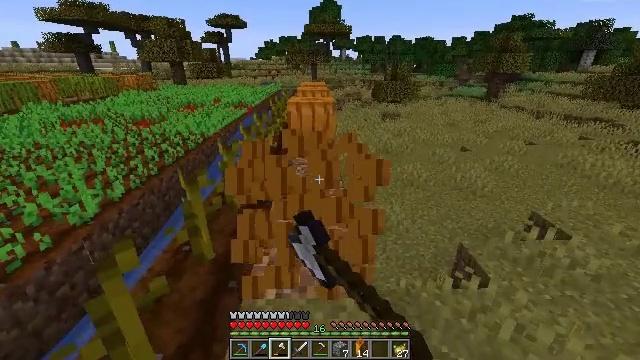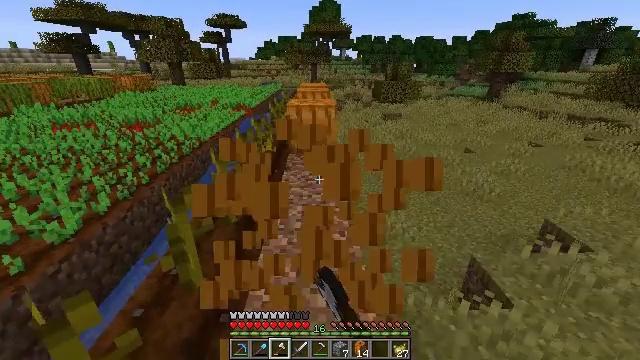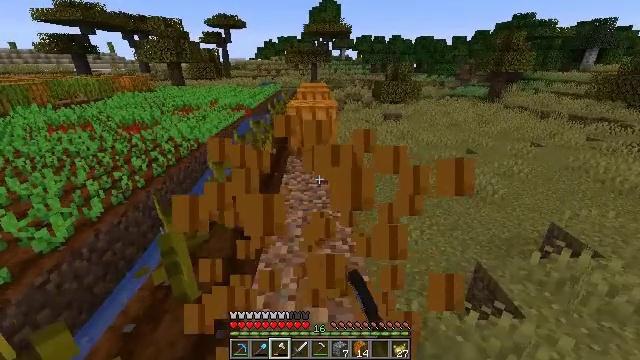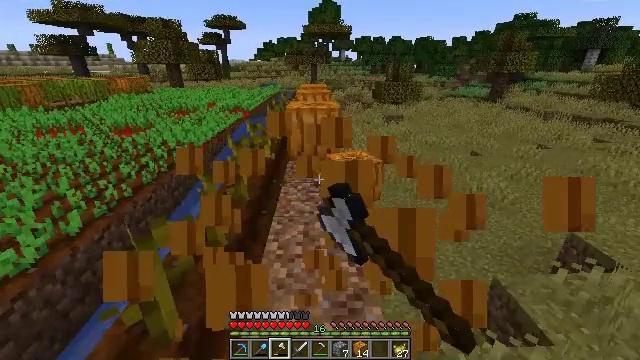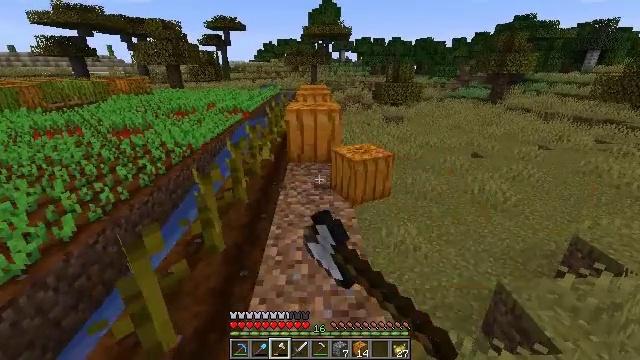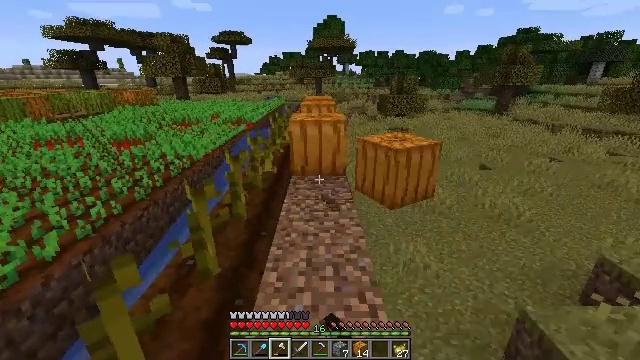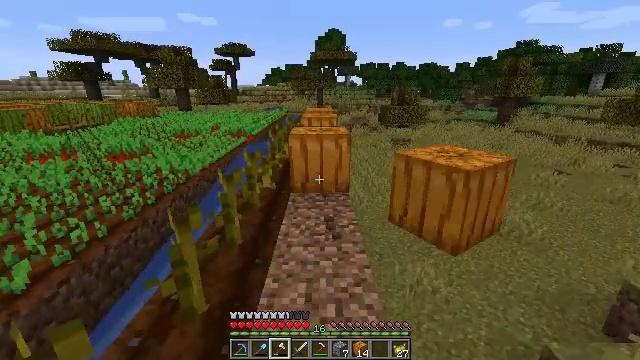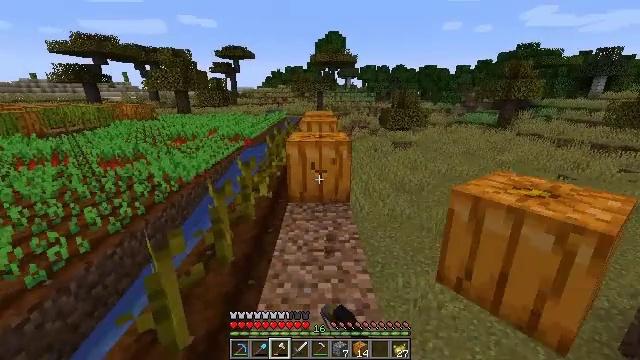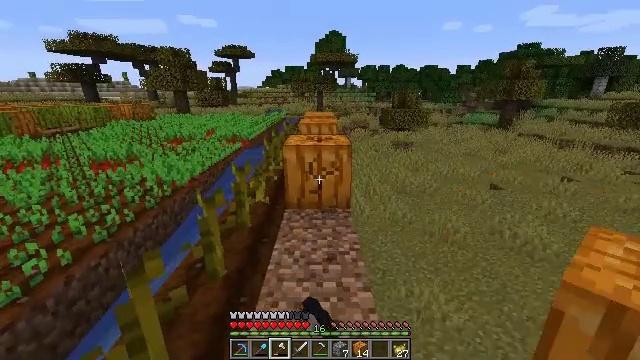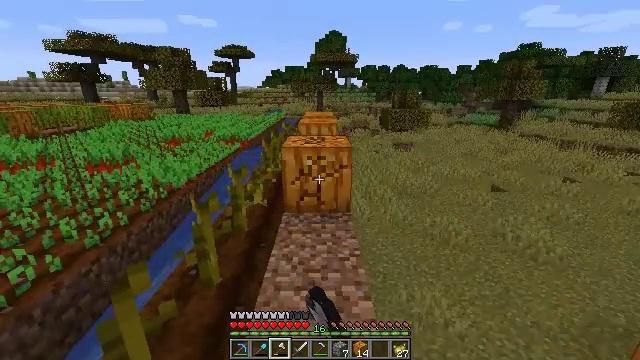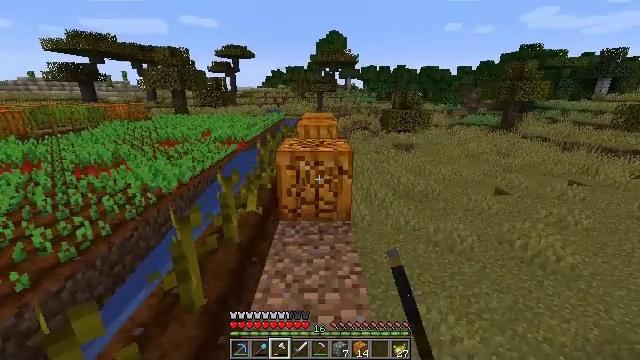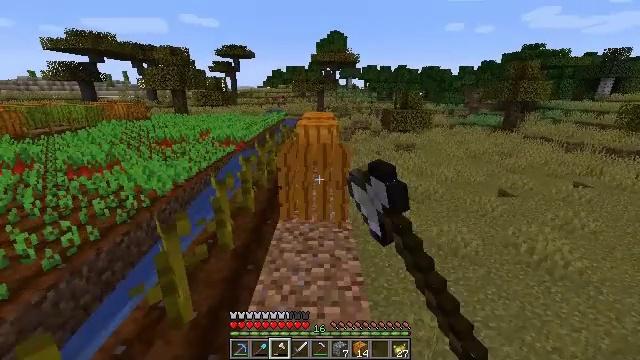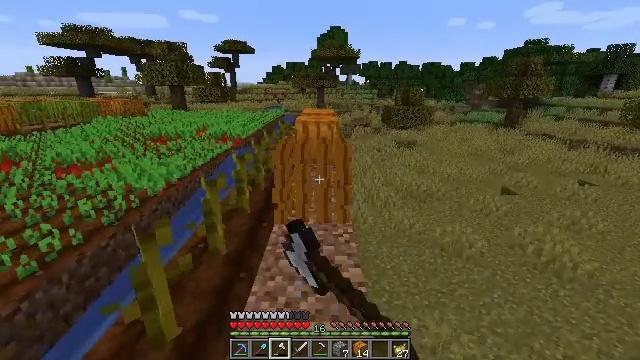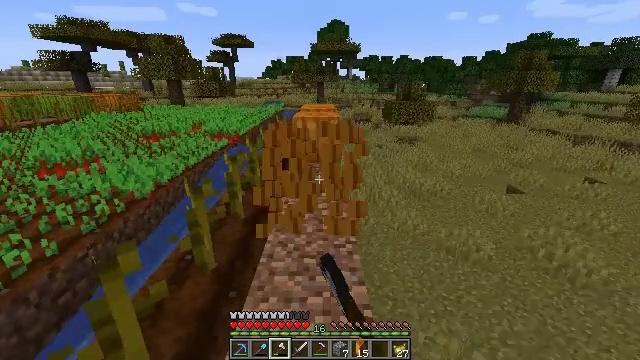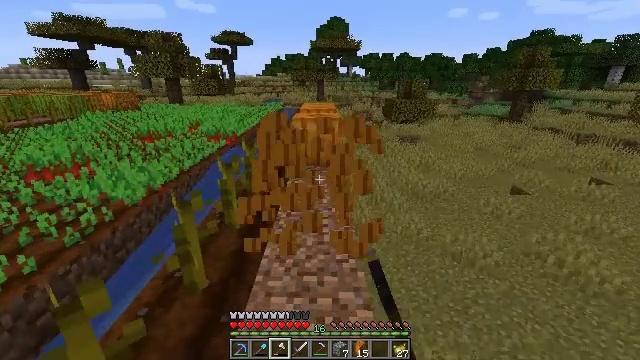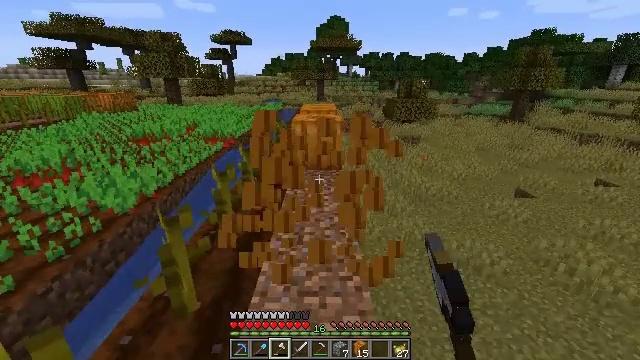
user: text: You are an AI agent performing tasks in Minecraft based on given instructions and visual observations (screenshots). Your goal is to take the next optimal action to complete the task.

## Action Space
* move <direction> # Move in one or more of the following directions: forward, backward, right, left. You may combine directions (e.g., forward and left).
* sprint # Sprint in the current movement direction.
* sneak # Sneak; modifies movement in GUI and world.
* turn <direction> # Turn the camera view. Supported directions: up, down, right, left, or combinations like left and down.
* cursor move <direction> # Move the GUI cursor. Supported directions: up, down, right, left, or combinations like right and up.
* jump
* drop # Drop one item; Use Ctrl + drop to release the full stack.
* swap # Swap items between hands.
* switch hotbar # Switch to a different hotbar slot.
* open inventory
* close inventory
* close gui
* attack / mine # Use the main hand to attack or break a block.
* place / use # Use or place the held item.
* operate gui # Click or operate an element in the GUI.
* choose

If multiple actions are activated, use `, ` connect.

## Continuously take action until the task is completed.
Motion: motion action
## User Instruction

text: Mine the pumpkin from the ground.
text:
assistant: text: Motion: move forward, attack / mine
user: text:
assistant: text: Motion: move forward, attack / mine
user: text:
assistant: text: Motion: move forward, attack / mine
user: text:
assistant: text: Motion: move forward, attack / mine
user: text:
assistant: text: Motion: move forward, turn up, attack / mine
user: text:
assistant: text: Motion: move forward, turn up, attack / mine
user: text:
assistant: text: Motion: move forward, attack / mine
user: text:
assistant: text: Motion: move forward, attack / mine
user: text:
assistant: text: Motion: move forward, attack / mine
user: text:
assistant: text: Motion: move forward, attack / mine
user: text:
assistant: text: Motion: move forward, attack / mine
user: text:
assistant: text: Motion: move forward, attack / mine
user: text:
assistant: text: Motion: move forward, attack / mine
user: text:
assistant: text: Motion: move forward, attack / mine
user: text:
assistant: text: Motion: move forward, attack / mine
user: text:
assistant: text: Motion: move forward, attack / mine
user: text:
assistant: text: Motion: move forward, attack / mine
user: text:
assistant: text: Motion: move forward, attack / mine
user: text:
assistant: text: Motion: move forward, attack / mine
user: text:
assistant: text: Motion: move forward, attack / mine
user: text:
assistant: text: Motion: move forward, attack / mine
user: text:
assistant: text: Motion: move forward, turn up, attack / mine
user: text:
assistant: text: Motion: move forward, attack / mine
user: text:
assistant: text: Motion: move forward, attack / mine
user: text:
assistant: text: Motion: move forward, attack / mine
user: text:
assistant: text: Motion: move forward, attack / mine
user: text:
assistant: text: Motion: move forward, turn down, attack / mine
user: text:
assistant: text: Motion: move forward, attack / mine
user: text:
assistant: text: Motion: move forward, attack / mine
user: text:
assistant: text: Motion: move forward, attack / mine